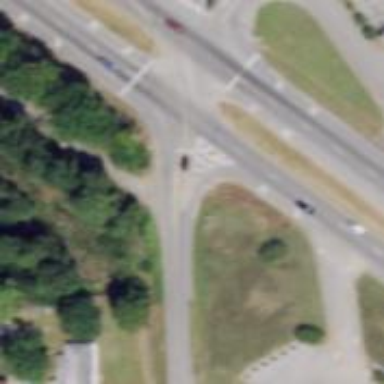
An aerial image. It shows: Primary highway with asphalt surface. It is dual carriageway.